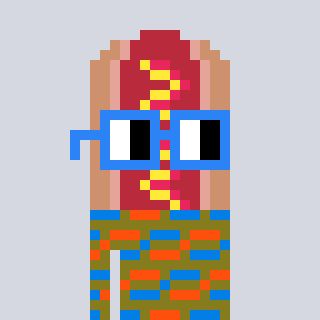
a pixel art character with square blue glasses, a hotdog-shaped head and a gunk-colored body on a cool background